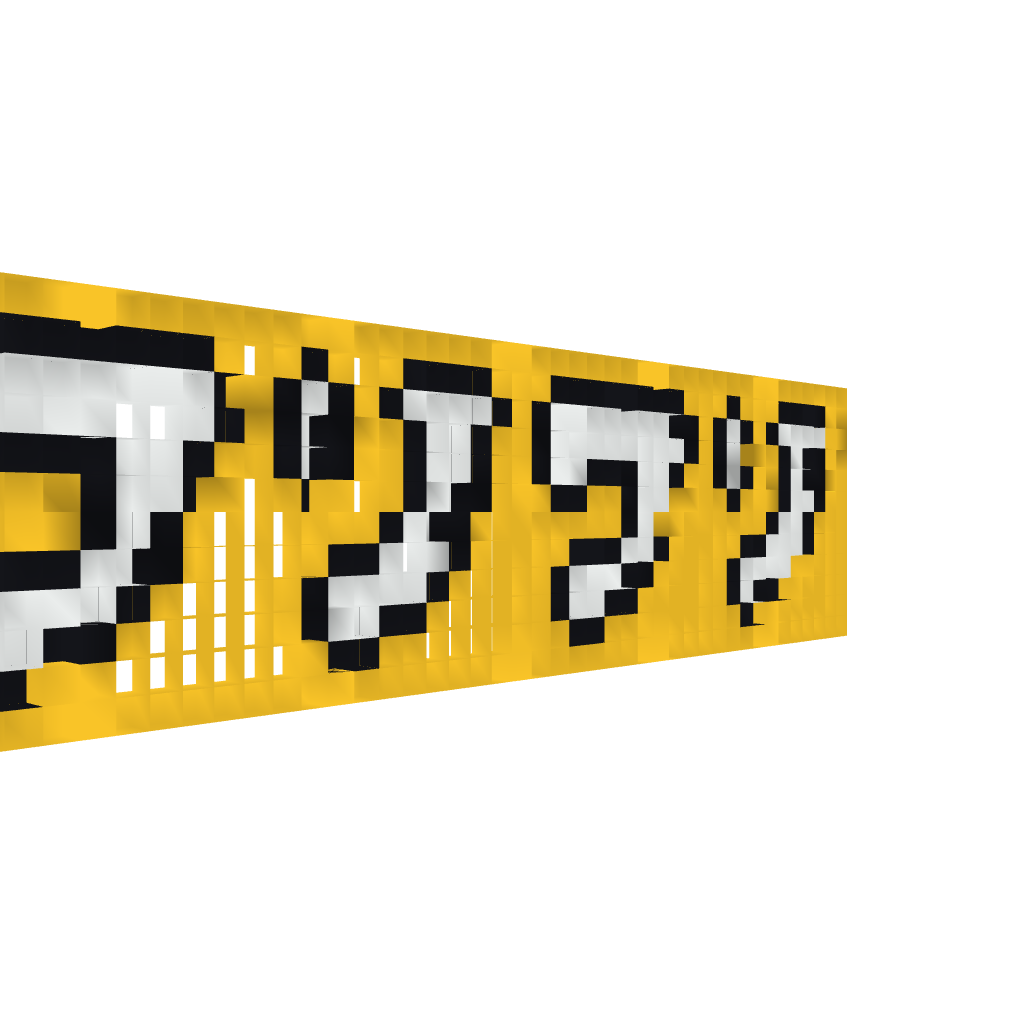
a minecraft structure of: Fooly Cooly